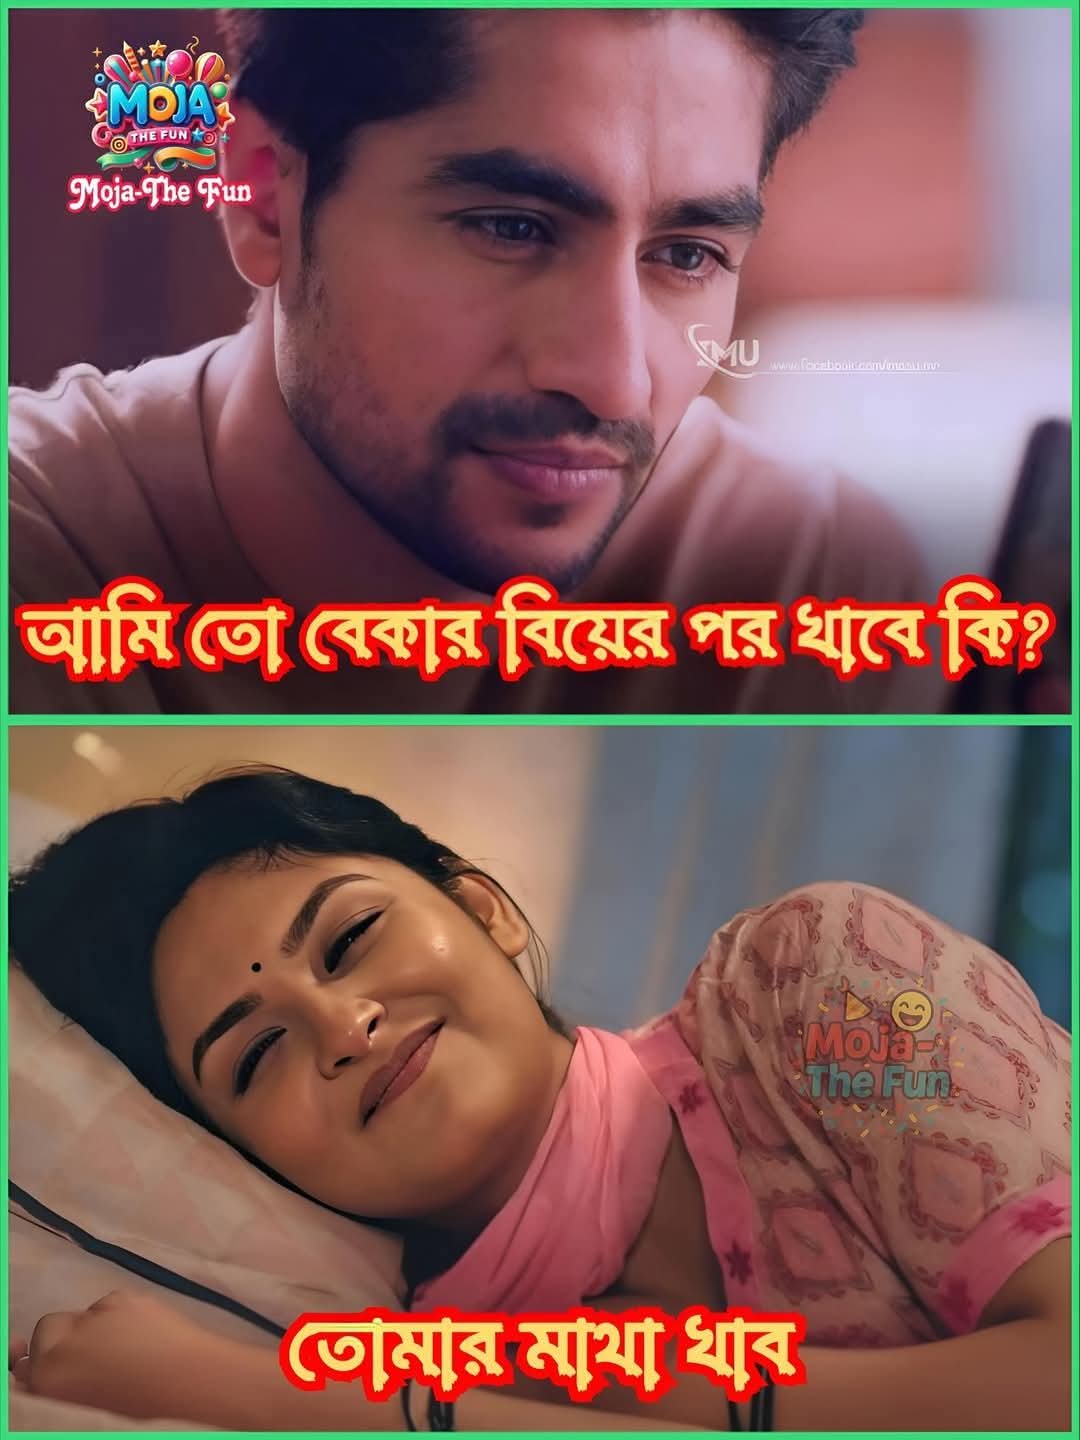
Text: আমি তো বেকার বিয়ের পর খাবে কি?
তোমার মাথা খাব
Label: Non Hate